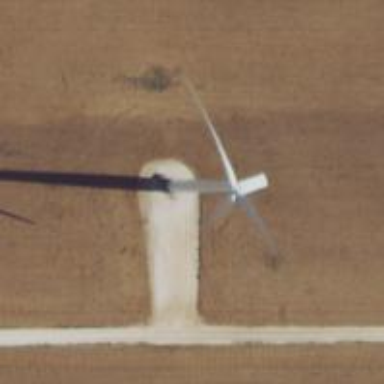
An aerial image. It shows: Wind generator using horizontal axis wind turbines.